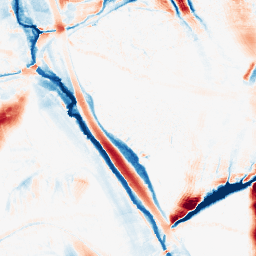
Category: morphological
Decomposition family: morphological_ellipse
Decomposition parameters: operation: average
width: 20
height: 50
Upsampling method: quartic
Upsampling parameters: scale: 4
Upsampling scale: 4